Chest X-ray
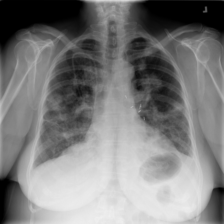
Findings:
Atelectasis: negative
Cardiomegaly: negative
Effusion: negative
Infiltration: positive
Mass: negative
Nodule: negative
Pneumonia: negative
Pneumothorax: negative
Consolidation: negative
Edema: negative
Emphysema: negative
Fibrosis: negative
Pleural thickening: negative
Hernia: negative